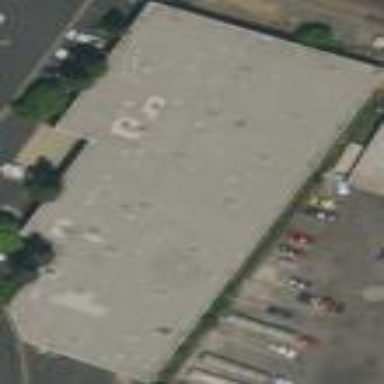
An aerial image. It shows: Warehouse.